Interaction volume radius: 10 \u00c5
Interaction volume height: 50 \u00c5
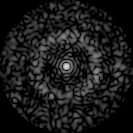
Disorder parameter: 0.829